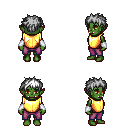
a pixel art fantasy rpg character, female body template, orc, green skin, gold chest armor, magenta pants, white bedhead hairstyle, white cloth bracers, four views (front, back, left, right), 2x2 character sprite sheet, small pixel art, hard edges, no anti-aliasing